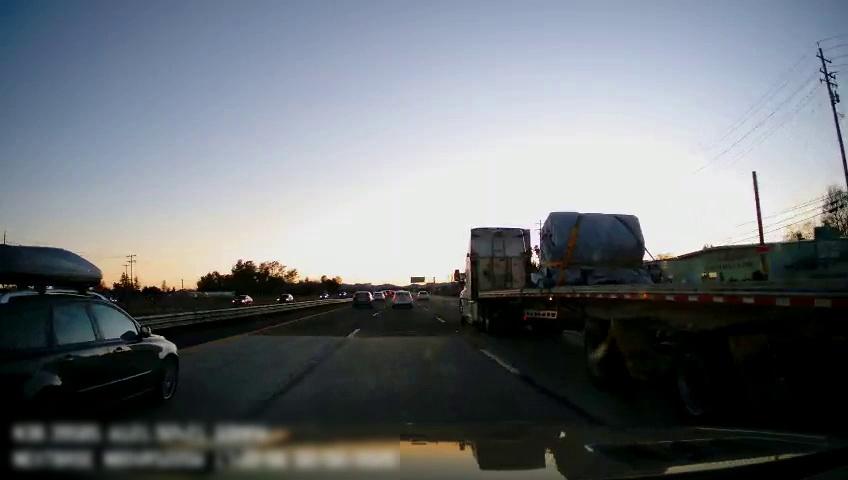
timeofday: Day
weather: Sunny
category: Drivable Space
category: Vehicles | Car
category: Vehicles | Car
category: Vehicles | Car
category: Vehicles | Car
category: Vehicles | Car
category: Vehicles | Car
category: Vehicles | SUV
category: Vehicles | Car
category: Vehicles | Truck
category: Lanes | Current Lane
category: Lanes | Current Lane
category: Lanes | Alternate Lane
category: Traffic | Signs